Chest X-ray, AP view. Patient: 49 years old, sex F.
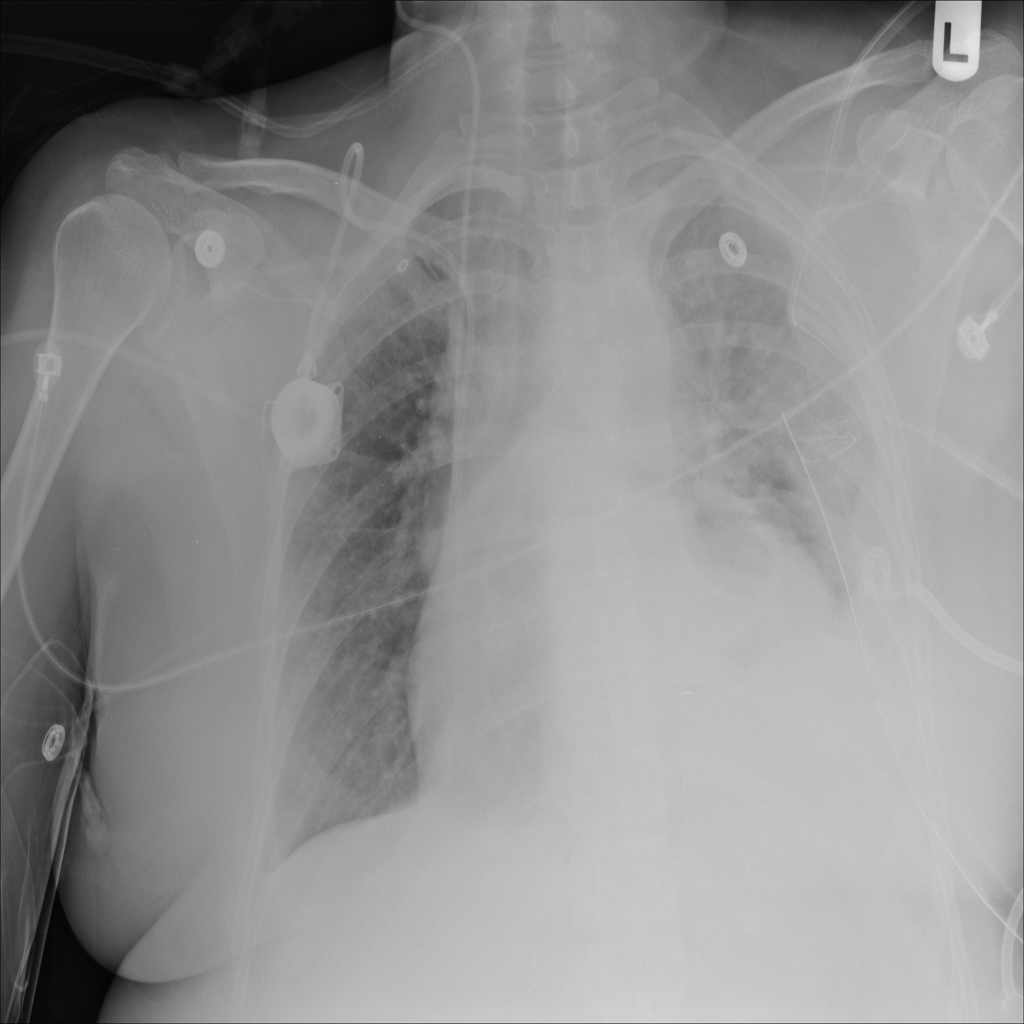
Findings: Effusion